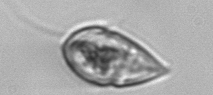
Label: Gyrodinium